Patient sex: M
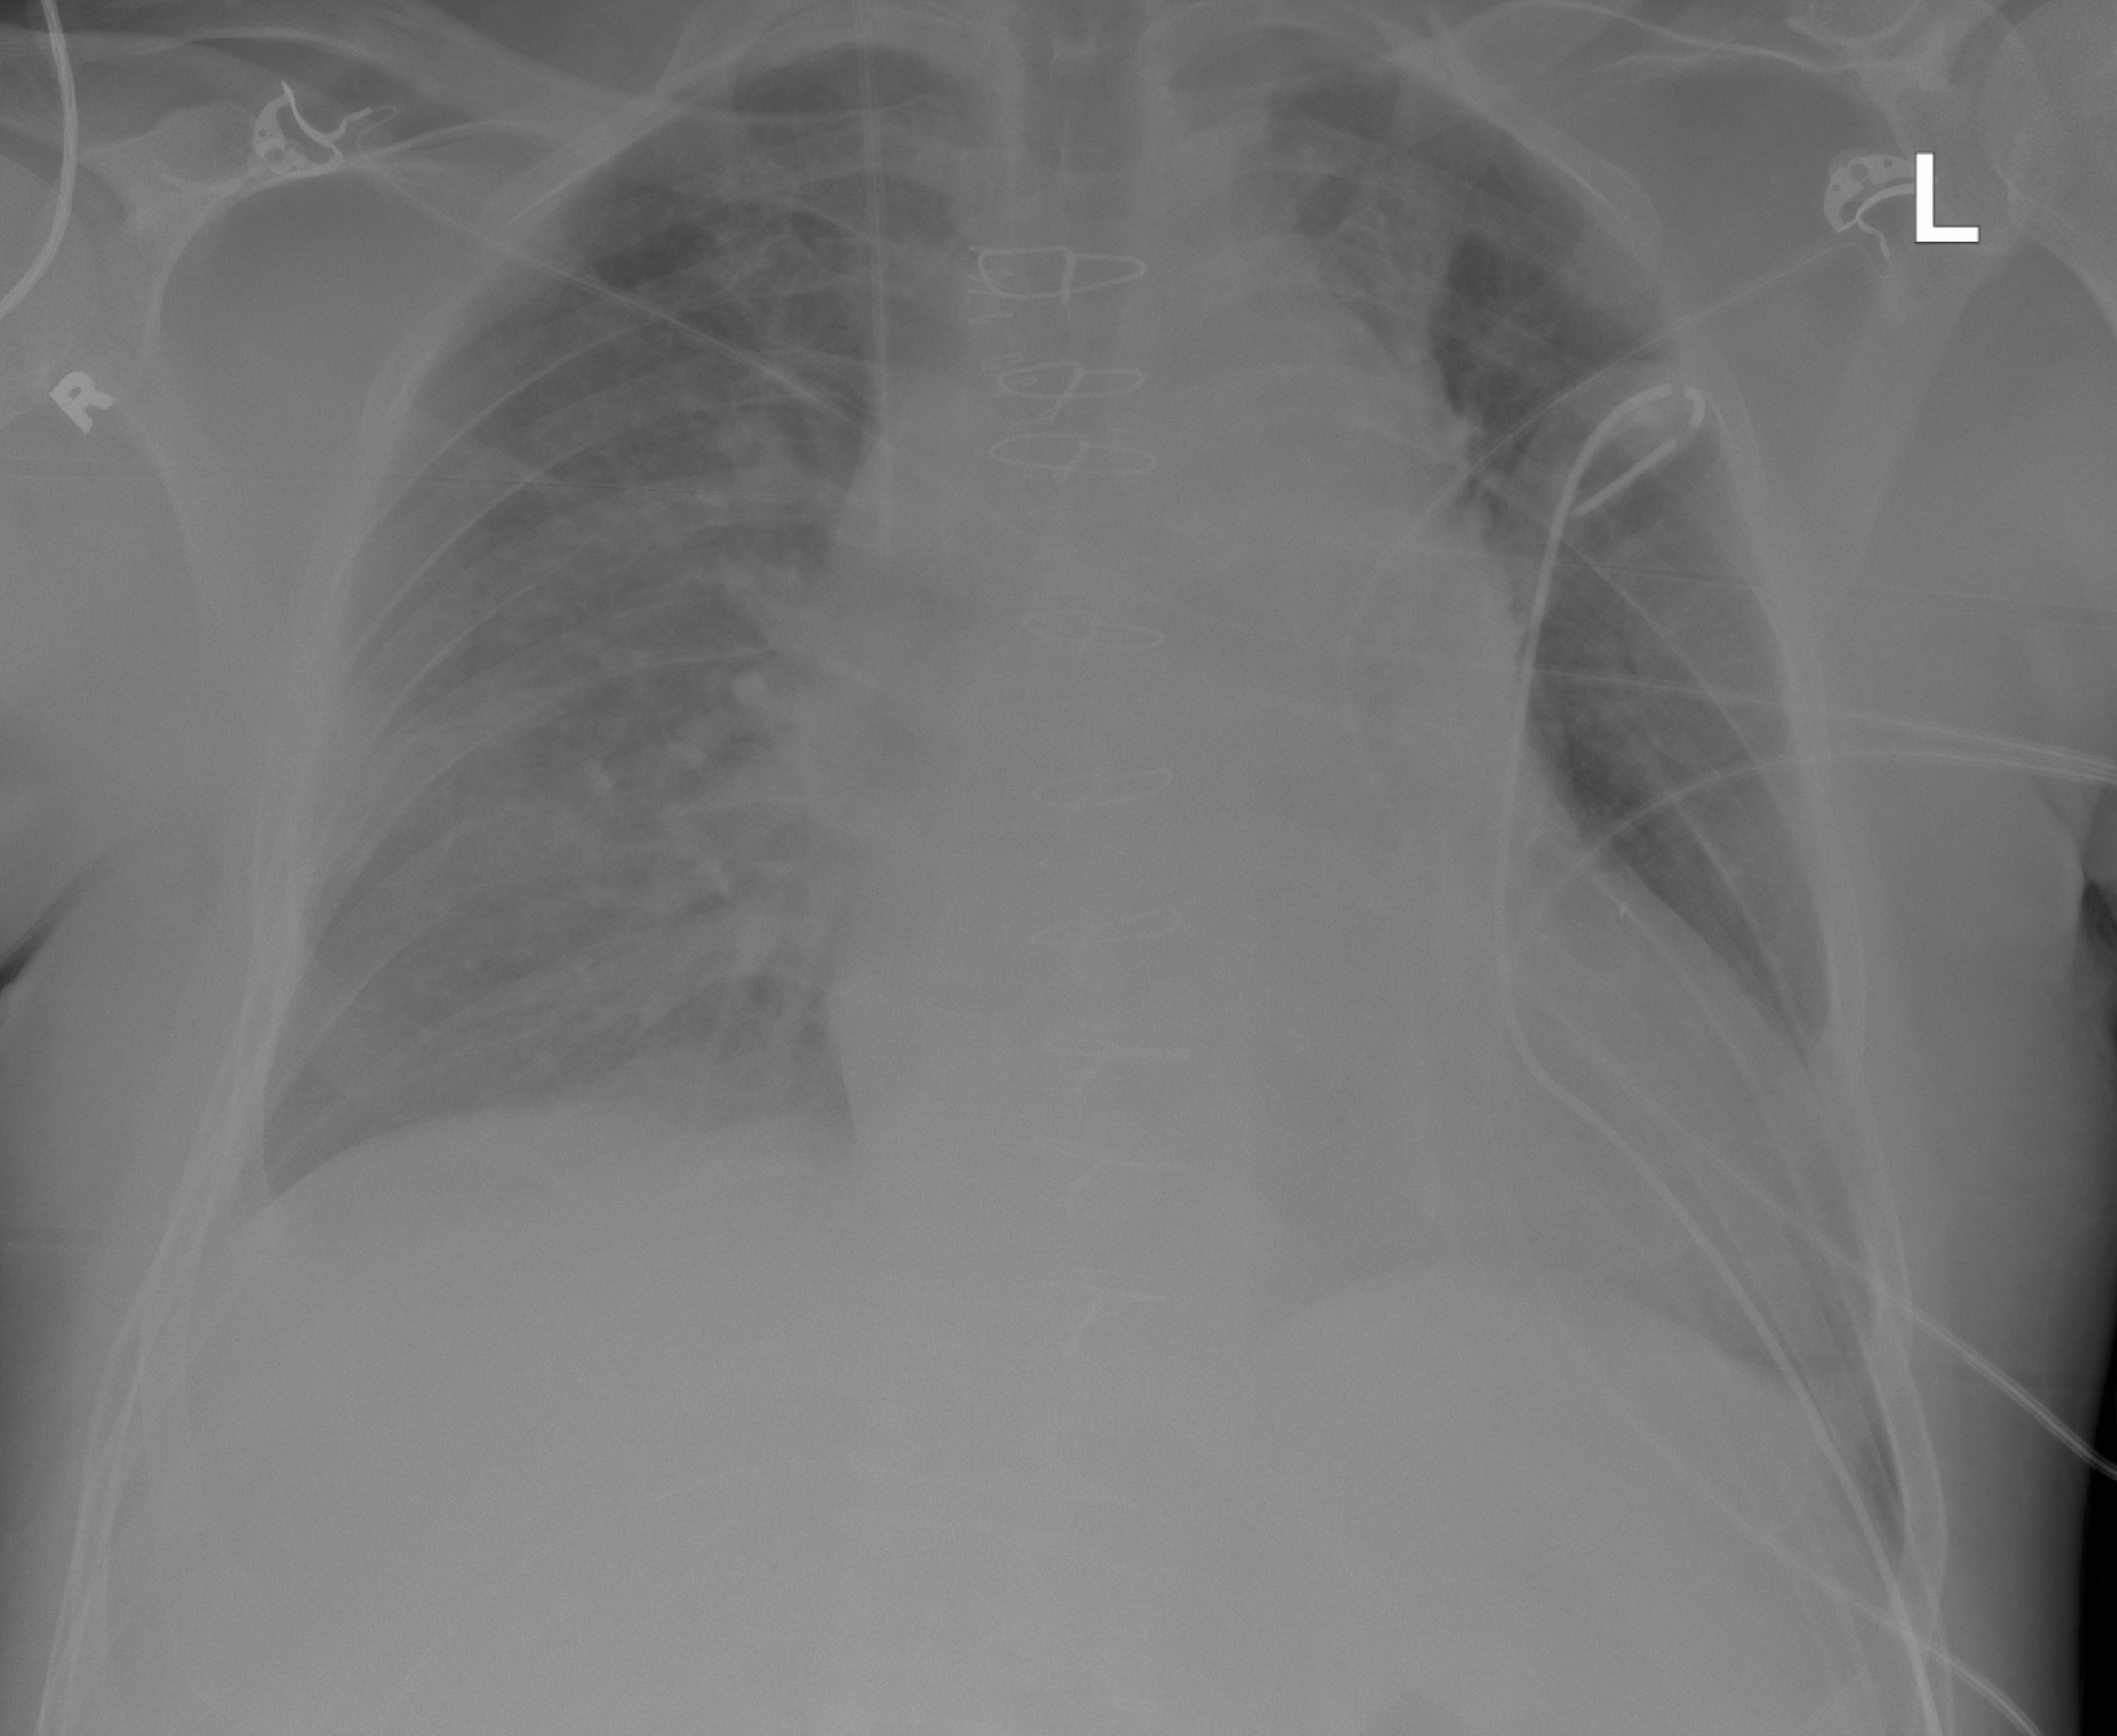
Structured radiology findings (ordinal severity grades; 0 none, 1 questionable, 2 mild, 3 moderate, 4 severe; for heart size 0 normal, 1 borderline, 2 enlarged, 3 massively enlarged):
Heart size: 2
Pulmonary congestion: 2
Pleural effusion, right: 2
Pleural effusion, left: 0
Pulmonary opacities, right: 0
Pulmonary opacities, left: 0
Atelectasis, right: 2
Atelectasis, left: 0